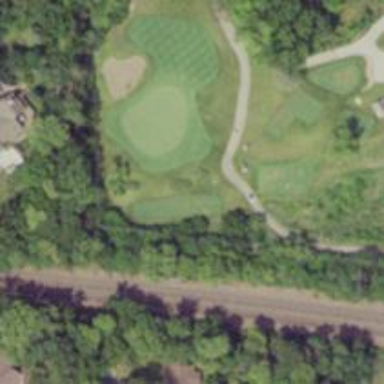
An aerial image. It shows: Golf tee.